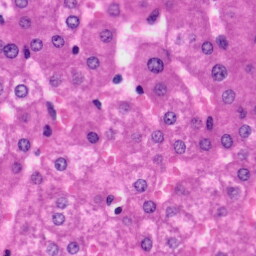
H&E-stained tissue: Liver